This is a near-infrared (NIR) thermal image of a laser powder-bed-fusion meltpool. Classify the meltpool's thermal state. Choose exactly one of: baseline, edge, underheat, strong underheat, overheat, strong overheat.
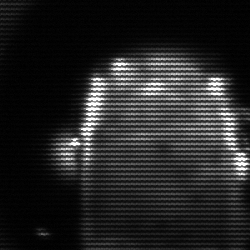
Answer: baseline